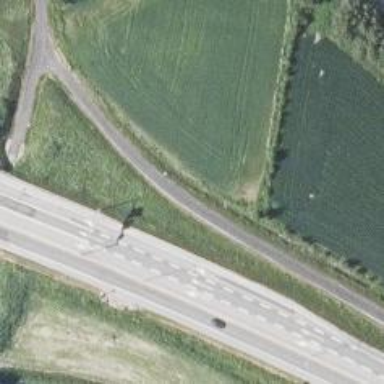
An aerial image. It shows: Asphalt cycleway.